Aerial crown-view tile of a tropical tree (Barro Colorado Island, Panama), acquired 20250715:
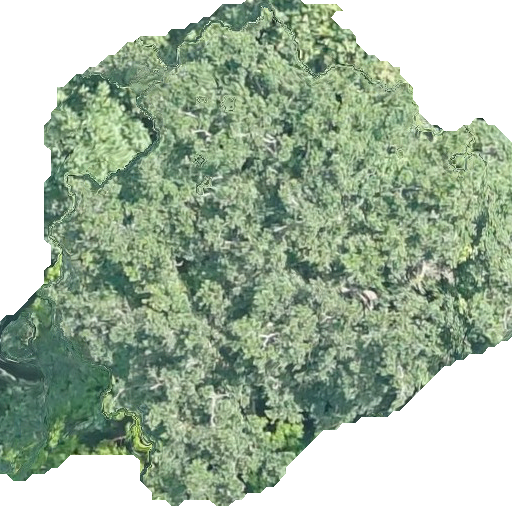
Species: Brosimum alicastrum
GBIF accepted scientific name: Brosimum alicastrum
Crown area: 293.469 m²